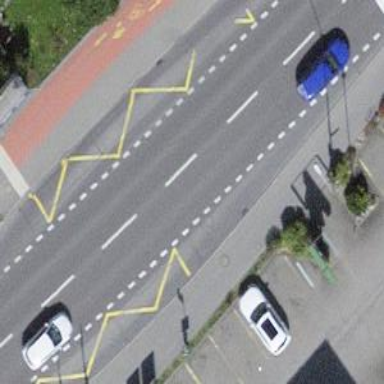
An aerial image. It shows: Asphalt road with primary classification. The road has separate sidewalks on both sides.